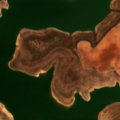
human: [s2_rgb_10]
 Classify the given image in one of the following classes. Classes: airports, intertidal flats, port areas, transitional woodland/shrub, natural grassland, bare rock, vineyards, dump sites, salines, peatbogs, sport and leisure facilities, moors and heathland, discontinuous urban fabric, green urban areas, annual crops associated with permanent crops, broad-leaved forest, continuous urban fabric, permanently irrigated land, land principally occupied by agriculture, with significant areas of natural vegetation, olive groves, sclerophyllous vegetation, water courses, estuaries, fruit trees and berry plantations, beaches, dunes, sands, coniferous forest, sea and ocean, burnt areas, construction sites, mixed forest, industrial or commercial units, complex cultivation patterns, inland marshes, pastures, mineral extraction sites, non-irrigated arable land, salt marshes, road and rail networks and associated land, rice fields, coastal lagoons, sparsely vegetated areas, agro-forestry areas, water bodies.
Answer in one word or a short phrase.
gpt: non-irrigated arable land, transitional woodland/shrub, water bodies